Interaction volume radius: 5 \u00c5
Interaction volume height: 30 \u00c5
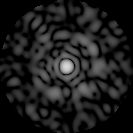
Disorder parameter: 0.8548